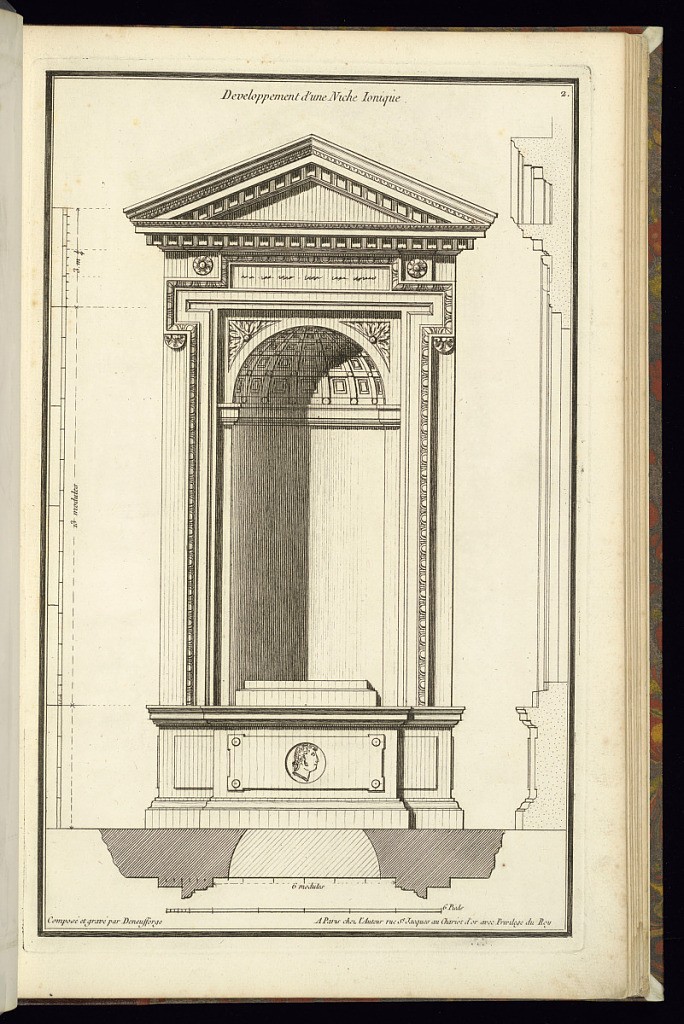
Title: Developpement d'une Niche Ionique
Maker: Jean-François de Neufforge, Flemish, 1714–1791
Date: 1768
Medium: Engraving on paper
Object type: Print
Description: Elevation, plan, and profile of a niche decorated according to the principles of the Ionic order and with egg and dart, rosette, and coffered ornamentation. The plate is signed and numbered.